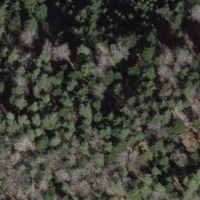
EUNIS habitat code: 43
Species observed at this site:
Aquila chrysaetos
Lophophanes cristatus